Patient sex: F
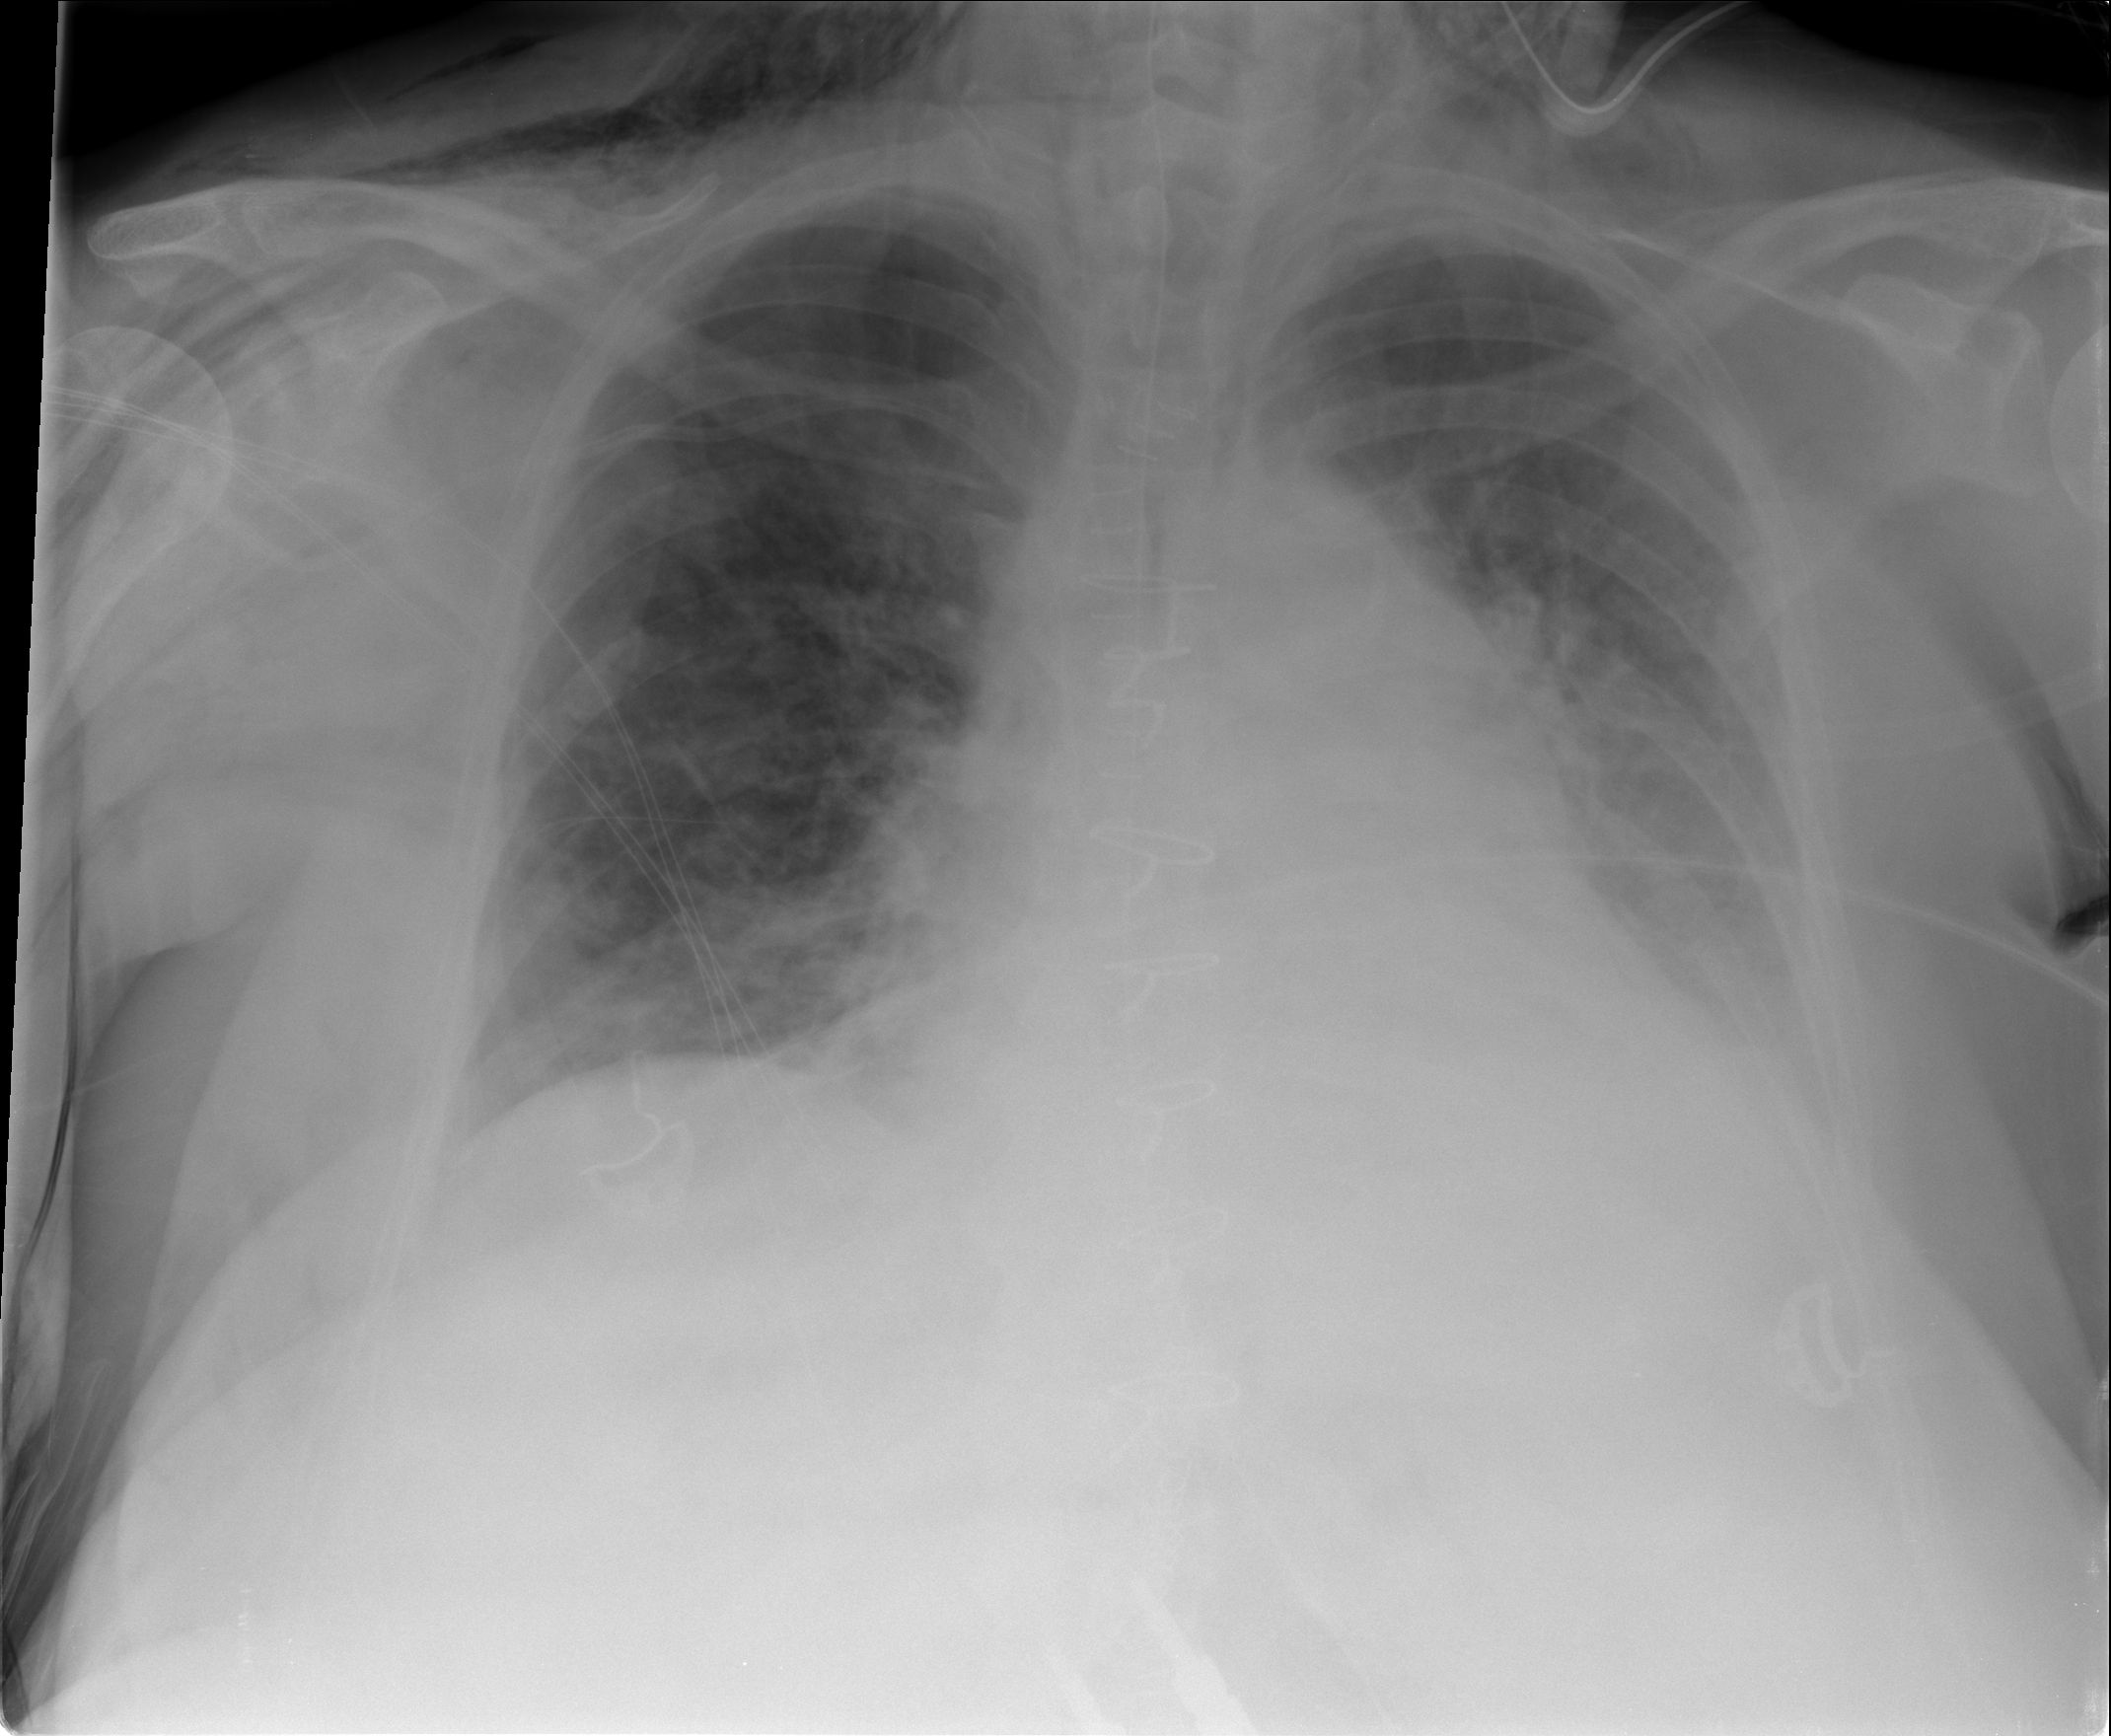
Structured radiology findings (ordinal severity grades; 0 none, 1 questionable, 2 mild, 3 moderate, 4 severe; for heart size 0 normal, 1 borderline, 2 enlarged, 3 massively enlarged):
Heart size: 2
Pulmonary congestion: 2
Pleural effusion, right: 1
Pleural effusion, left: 2
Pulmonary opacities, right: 1
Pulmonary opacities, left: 0
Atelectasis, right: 2
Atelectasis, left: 2